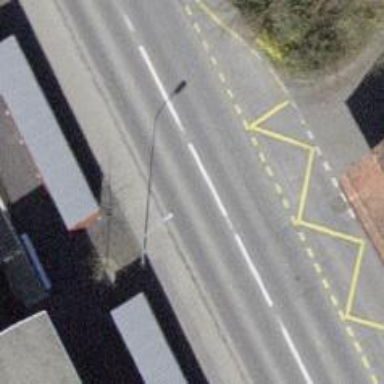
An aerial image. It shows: Public transport stop position.